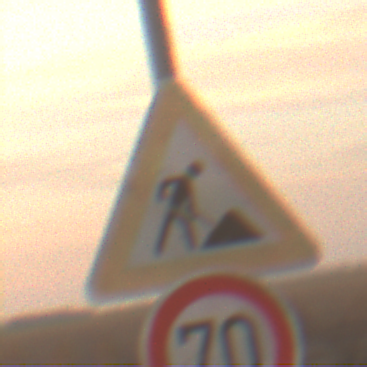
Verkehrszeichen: Arbeitsstelle
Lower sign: Geschwindigkeit70
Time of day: SunriseSunset
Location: Outdoor (Nature)
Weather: PartlyCloudy
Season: NotSpecified
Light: Natural